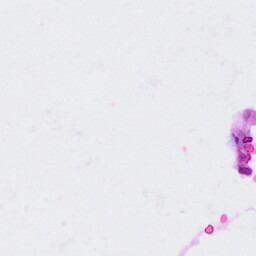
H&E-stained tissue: Cervix